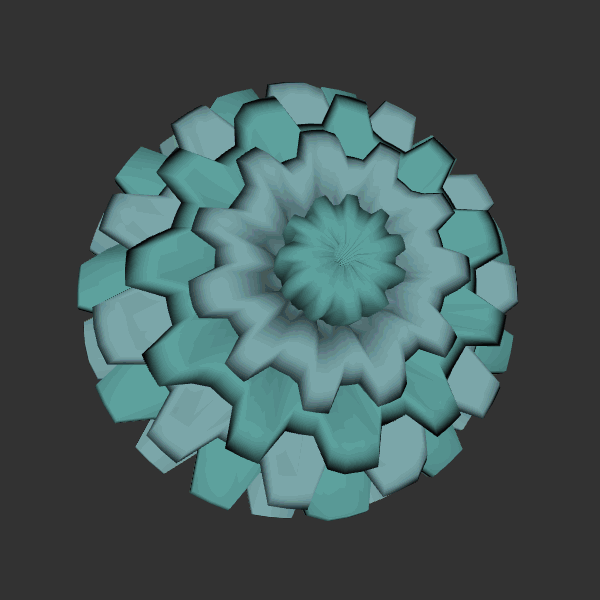
Background: dark